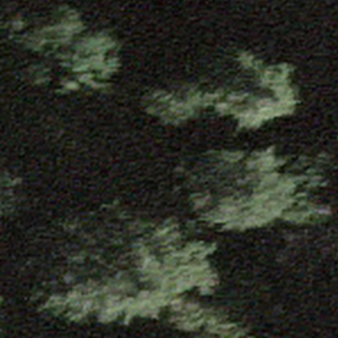
Label: other